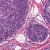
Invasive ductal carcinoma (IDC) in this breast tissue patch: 0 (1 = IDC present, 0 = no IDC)